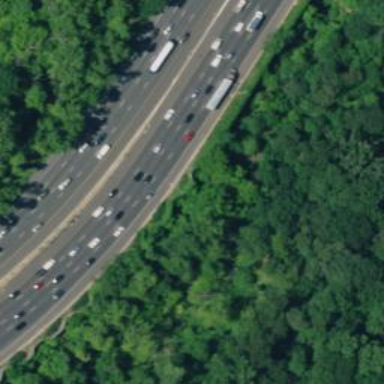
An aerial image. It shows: Motorway.